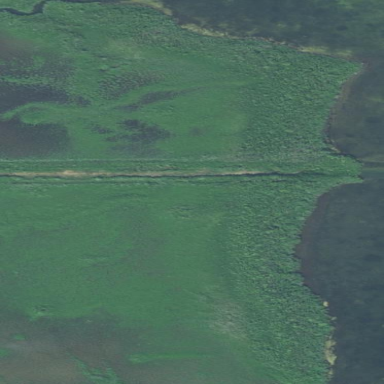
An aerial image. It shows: Beautiful mangrove wetland area.